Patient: sex M, age 54
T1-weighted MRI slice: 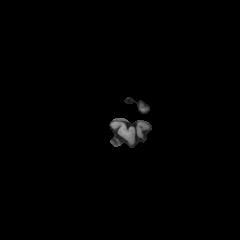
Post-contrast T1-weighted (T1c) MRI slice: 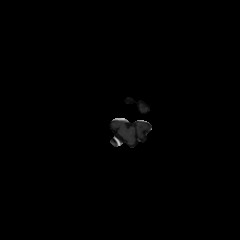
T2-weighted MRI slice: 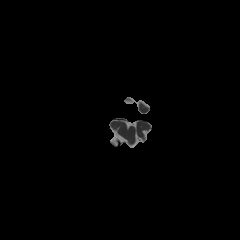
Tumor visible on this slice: no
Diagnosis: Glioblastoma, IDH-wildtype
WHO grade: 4